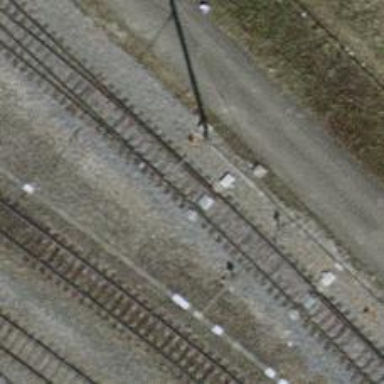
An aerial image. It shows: Railway switch.